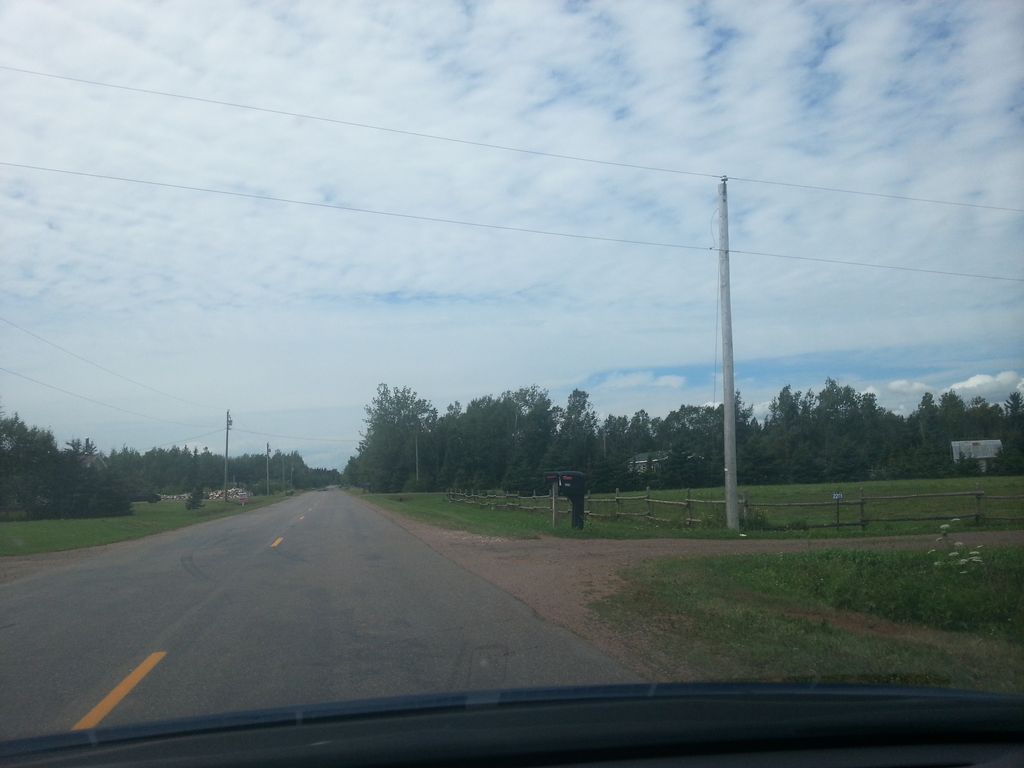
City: charlottetown